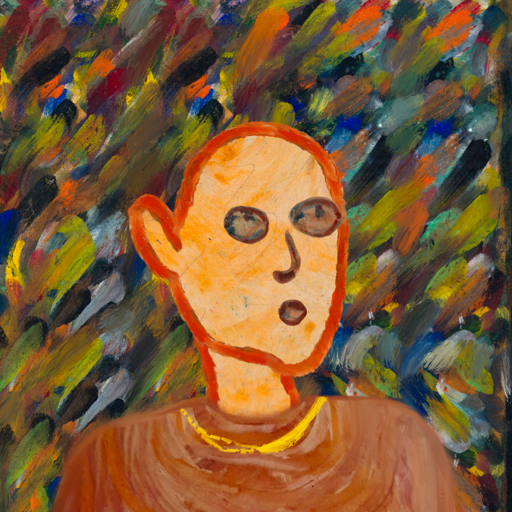
Background: An_Impression, Head And Neck Side: Experience, Face Side: Orphan, Bust: Pious_Lady, Hair Side: Blank, Head Accessory: Blank, Second Necklace: Blank, Necklace: Irani_1, Baby: Blank